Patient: sex M, age 45
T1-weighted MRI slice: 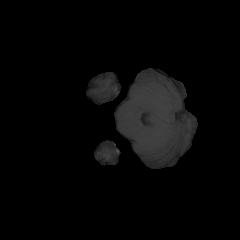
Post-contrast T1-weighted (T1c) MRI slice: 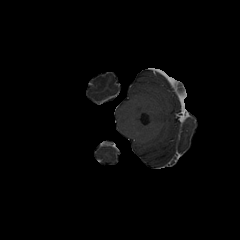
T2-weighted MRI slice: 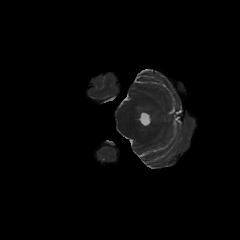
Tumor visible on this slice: no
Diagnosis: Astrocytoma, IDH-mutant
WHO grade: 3